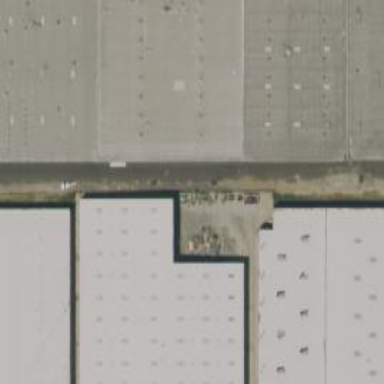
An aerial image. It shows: Warehouse.